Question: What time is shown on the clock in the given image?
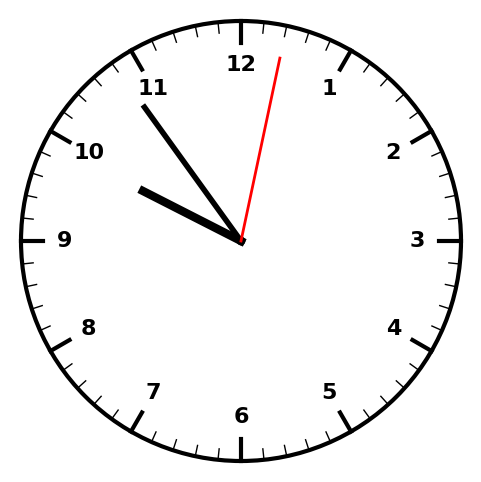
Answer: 09:54:02